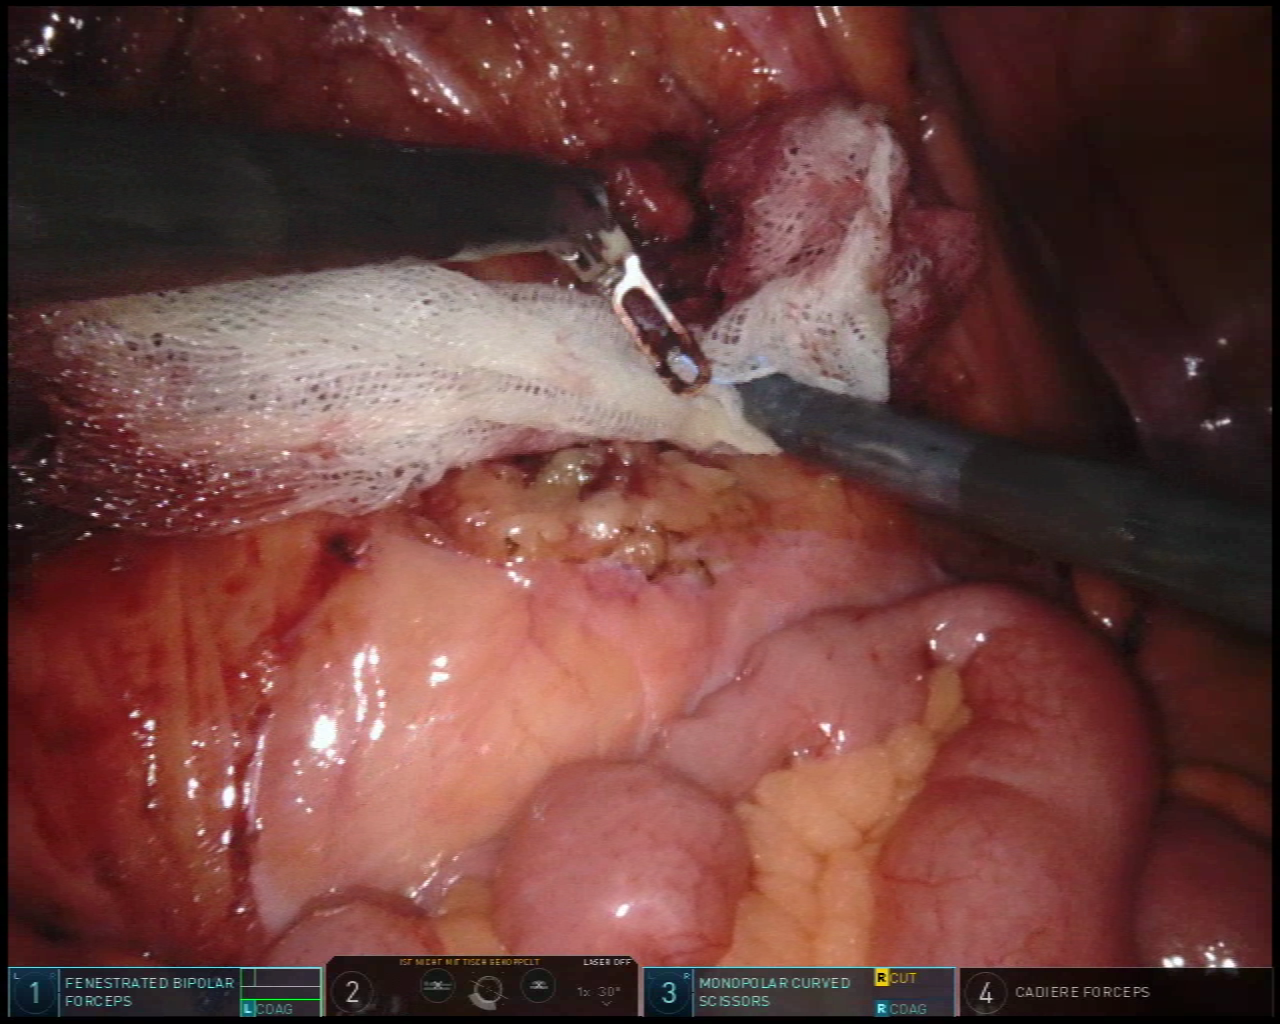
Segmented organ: small_intestine
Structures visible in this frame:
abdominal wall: yes
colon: no
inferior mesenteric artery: no
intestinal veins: no
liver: no
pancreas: no
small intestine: yes
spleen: no
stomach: no
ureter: no
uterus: no
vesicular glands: no